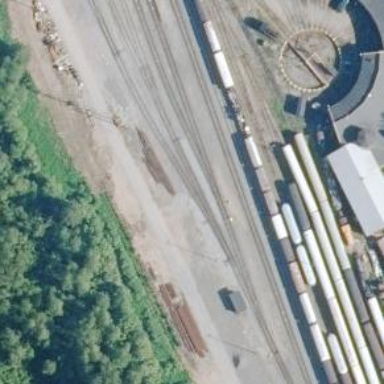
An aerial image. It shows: Wedge is used for the railway derail.